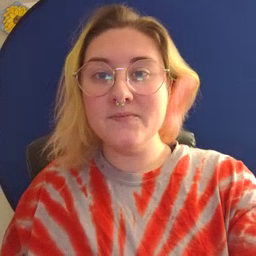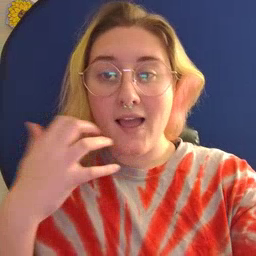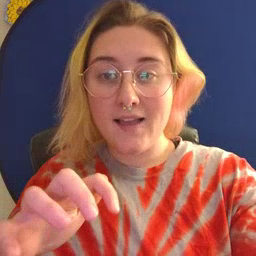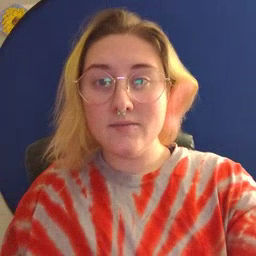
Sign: hot